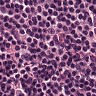
Metastatic tissue present: no